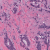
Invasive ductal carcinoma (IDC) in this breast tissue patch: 1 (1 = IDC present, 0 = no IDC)